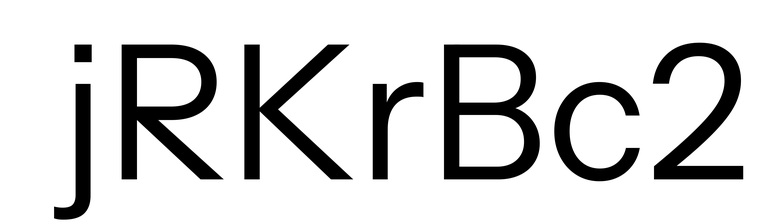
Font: InstrumentSans_Regular